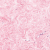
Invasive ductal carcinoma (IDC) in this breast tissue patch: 0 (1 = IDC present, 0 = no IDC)